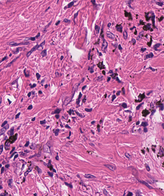
Tumor epithelial tissue: no
Tumor-associated stroma tissue: yes
Normal tissue: no